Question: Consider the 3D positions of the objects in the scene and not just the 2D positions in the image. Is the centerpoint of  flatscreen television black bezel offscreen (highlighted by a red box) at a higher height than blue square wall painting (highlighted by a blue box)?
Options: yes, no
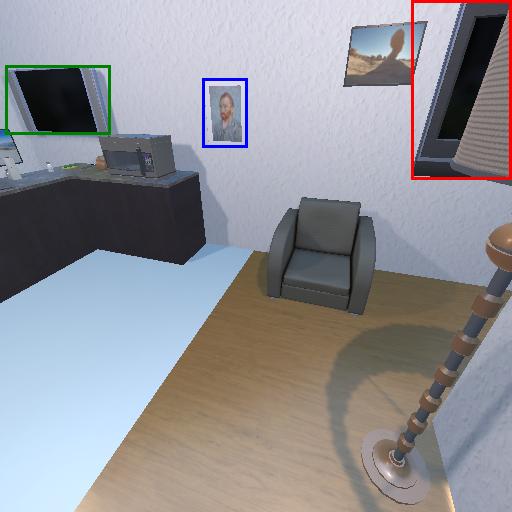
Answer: yes